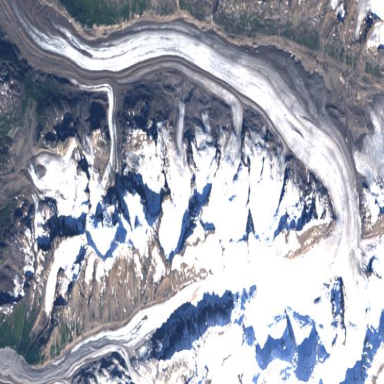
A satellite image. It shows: Majestic glacier in the distance.